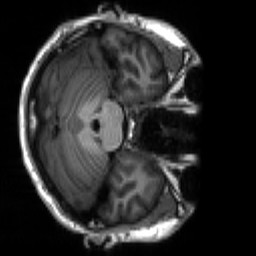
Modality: T1w
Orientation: axial
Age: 19
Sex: male
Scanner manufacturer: siemens
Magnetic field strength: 3 T
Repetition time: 2.3 s
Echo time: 0.00266 s